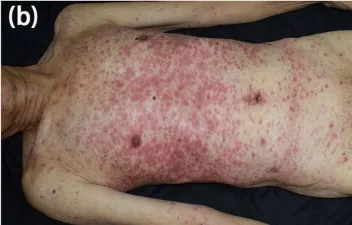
Clinical features. Case 1. And skin eruption on the trunk and limbs.
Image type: medical_photograph (skin_photograph)